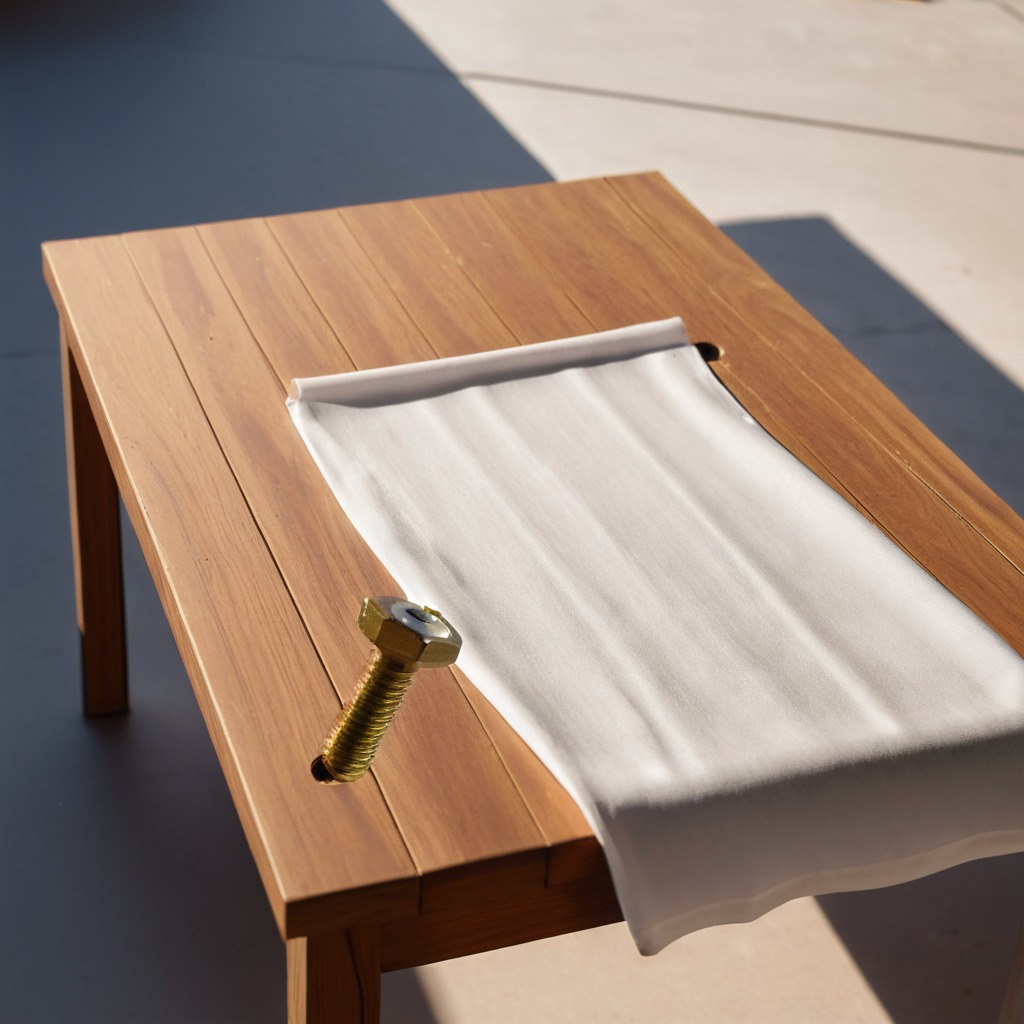
A metal screw lies on the wooden table.